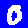
Digit: 0